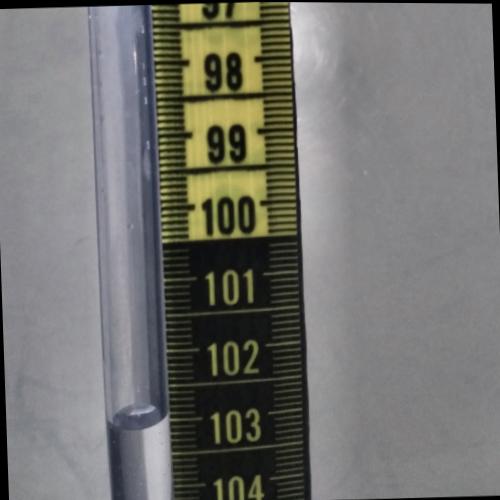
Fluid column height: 102.9 cm